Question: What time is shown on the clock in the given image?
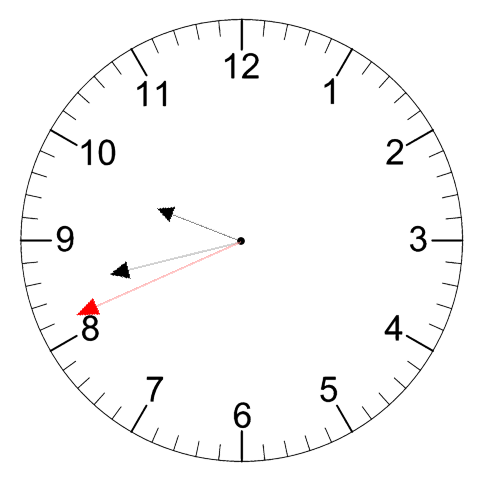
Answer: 09:42:41